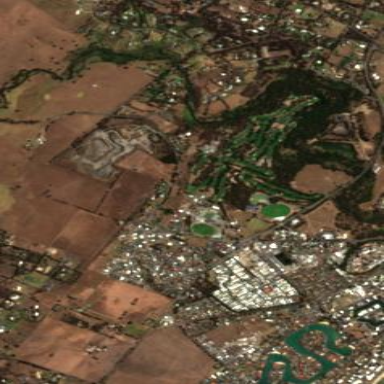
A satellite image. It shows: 18-hole golf course categorized under leisure land.